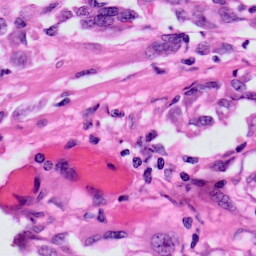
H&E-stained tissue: Skin